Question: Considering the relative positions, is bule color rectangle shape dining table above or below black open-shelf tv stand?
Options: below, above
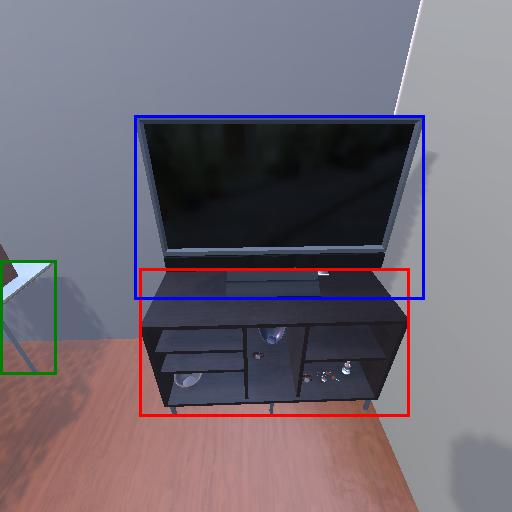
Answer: below